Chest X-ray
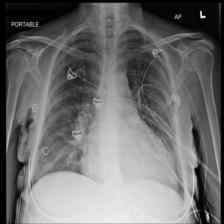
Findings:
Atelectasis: negative
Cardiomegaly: negative
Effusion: negative
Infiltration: negative
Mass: negative
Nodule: negative
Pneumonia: negative
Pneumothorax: negative
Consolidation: negative
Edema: negative
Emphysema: negative
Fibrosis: negative
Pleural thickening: negative
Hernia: negative